Interaction volume radius: 5 \u00c5
Interaction volume height: 25 \u00c5
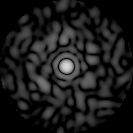
Disorder parameter: 0.8029